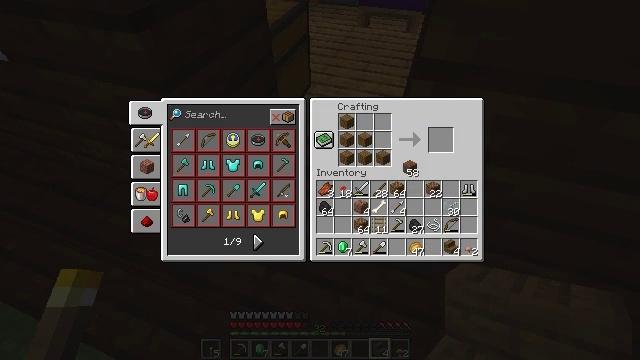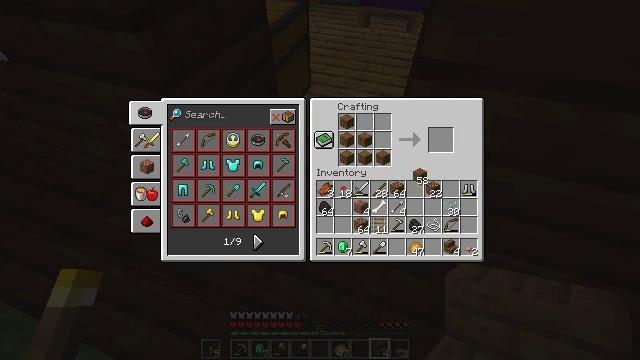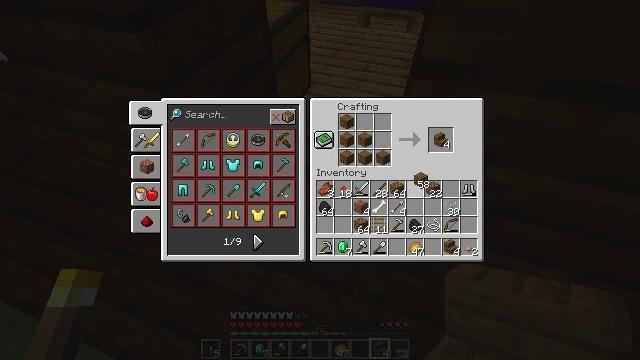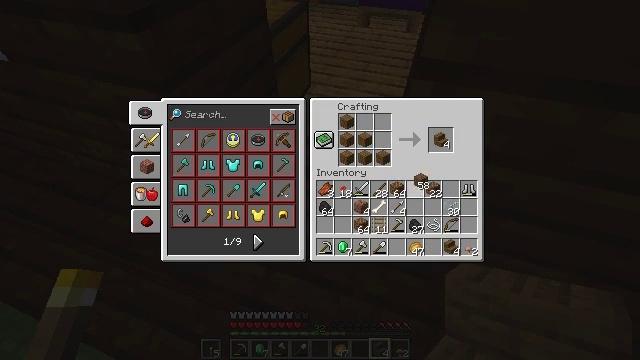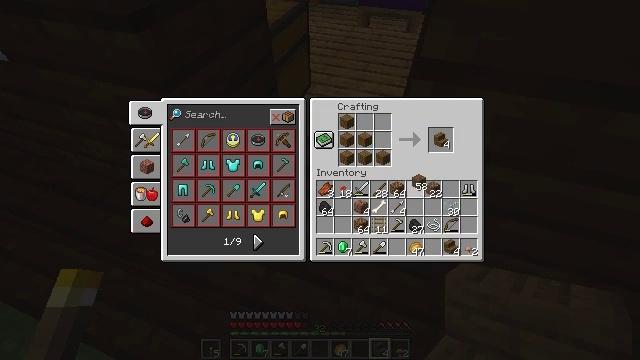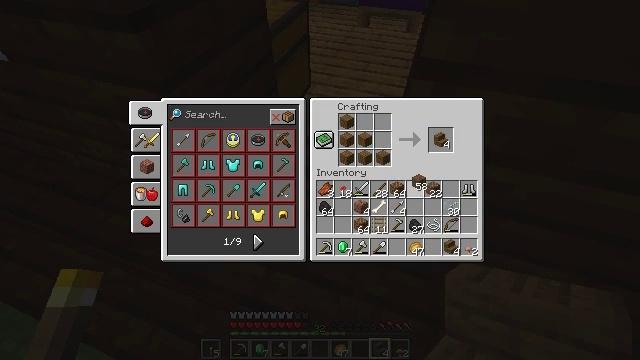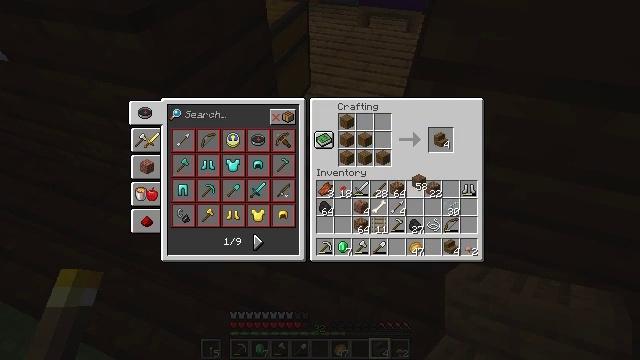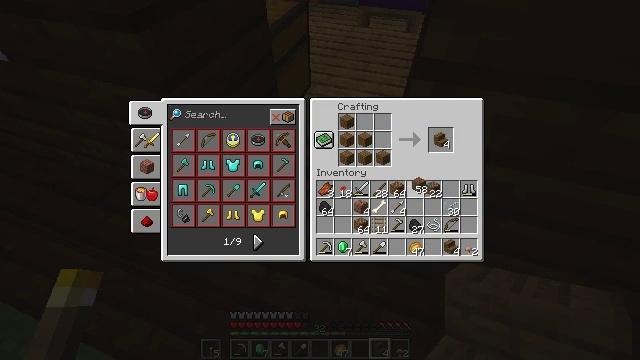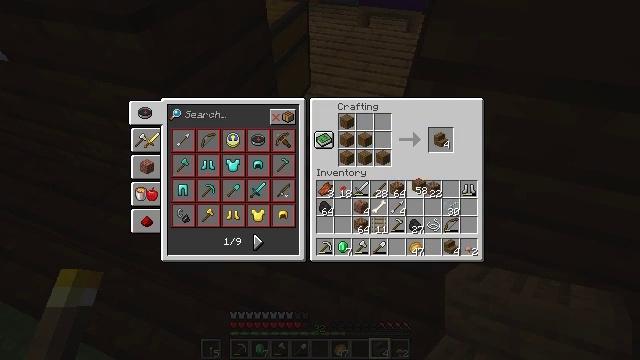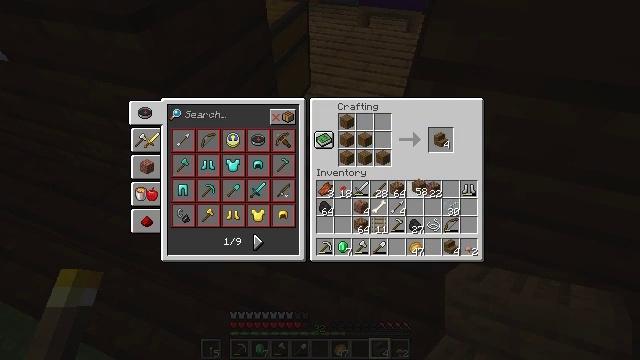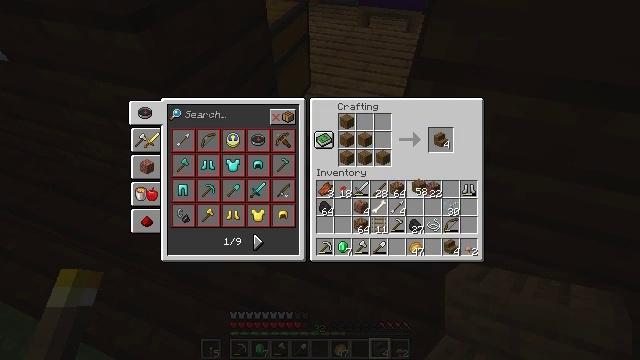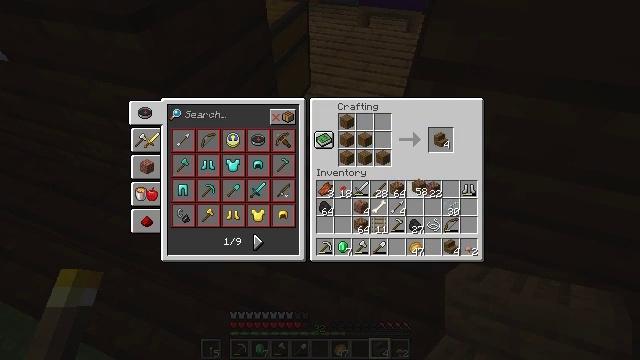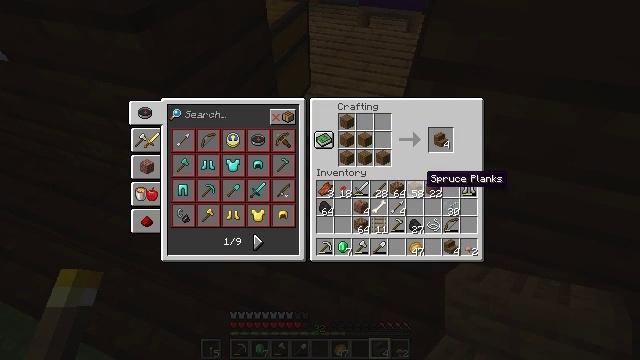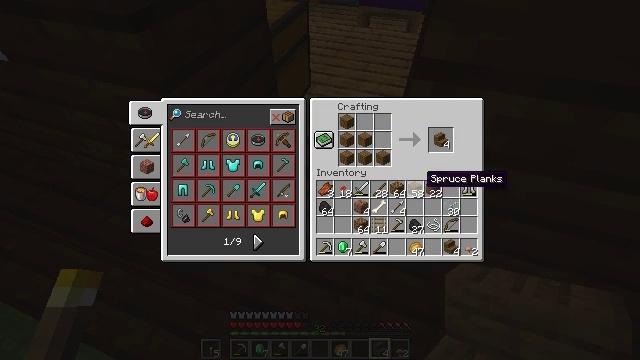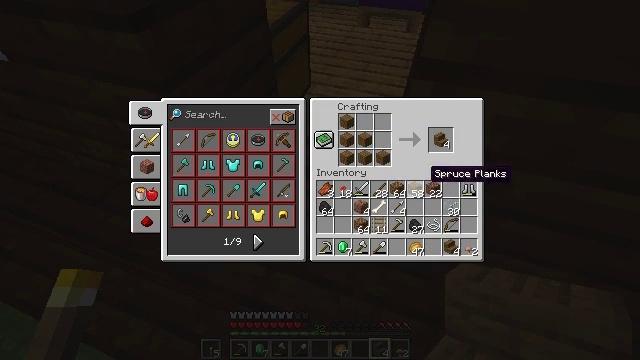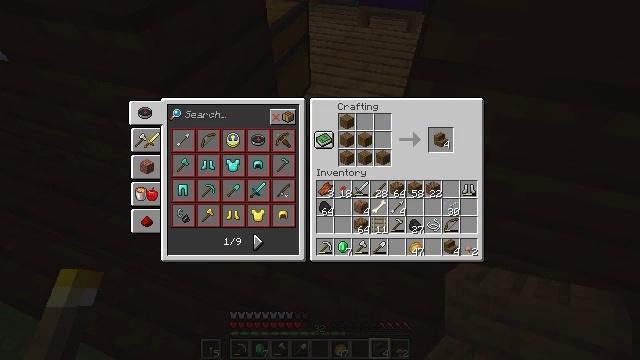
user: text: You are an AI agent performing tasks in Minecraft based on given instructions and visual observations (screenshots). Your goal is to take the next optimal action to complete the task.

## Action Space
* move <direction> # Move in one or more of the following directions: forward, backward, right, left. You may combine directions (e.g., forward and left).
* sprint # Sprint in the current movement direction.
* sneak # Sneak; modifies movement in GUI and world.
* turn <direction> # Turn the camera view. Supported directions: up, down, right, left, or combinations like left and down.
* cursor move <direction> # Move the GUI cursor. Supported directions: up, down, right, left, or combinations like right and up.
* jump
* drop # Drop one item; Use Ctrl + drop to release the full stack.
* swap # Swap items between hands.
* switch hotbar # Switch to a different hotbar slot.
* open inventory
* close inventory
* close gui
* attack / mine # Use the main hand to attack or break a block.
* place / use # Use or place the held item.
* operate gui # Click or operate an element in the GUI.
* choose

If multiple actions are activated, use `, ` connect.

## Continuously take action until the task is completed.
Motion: motion action
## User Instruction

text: Make spruce stairs in the crafting table.
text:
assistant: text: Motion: cursor move right and down
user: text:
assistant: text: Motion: no_op
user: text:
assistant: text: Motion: no_op
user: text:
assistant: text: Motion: no_op
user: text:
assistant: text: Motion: no_op
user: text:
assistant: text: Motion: no_op
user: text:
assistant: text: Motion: no_op
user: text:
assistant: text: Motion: no_op
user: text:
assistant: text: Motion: operate gui
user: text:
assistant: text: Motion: operate gui
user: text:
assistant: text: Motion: operate gui
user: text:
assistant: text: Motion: no_op
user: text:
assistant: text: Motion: no_op
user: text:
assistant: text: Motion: no_op
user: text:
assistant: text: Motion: sneak, cursor move right and up
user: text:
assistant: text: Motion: sneak, cursor move up
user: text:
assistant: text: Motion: sneak, cursor move up
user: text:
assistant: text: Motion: sneak
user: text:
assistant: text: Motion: sneak
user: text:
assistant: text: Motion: sneak
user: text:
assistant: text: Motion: sneak
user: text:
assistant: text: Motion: sneak
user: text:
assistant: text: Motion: sneak, operate gui
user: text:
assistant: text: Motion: sneak, operate gui
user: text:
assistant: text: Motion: sneak
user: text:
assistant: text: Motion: sneak
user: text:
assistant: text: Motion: sneak, cursor move left and down
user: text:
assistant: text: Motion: sneak, cursor move left and down
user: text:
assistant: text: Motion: sneak
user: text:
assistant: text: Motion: no_op